Question: <URL> works fine as long as I don't need a specific section - and this seems to work: 'name <page.html>_', except if I repeat 'name' Sphinx throws
> 'WARNING: Duplicate explicit target name: "name"'
and even if it's harmless, it populates the screen quickly in my application.

I'm aware of raw HTML-based workarounds, but that's a discouraged practice; is there a more "native" approach?
---
:
- ''docs <package.html#module-package.callbacks>'_' (works)- ':doc:'docs <package.html#module-package.callbacks>'' (doesn't)- ':doc:'docs <package#module-package.callbacks>'' (doesn't)
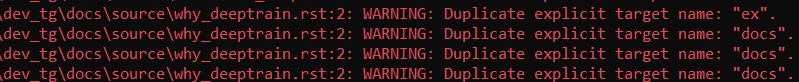
Answer: I don't think it's a good approach to use intersphinx if your aim is cross-referencing your project internally.
At this point it has to be noticed: When using one of the autodoc directives like 'automodule' or 'autoclass', that Python object is placed in the Sphinx index and can be cross-referenced.
But this raises a question: How to cross-reference ReST sections? It's considered an <URL>.
Well, in that case there are 4 main options to consider (the last may be the least obvious, and thus the most important):
1. Use a ReST hyperlink targets directly above the section.
2. Use Python domain reference directly to the autodoc directive below the section.
3. Use a cross-reference to the document if the section sits on the top of the .rstfile.
Last but not least:
1. Consider you have 1 .rst file that documents one or several packages (lets say your_package.utils). Normal ReST rules have you place 1 section on the top of the file. But there isn't an automodule directive because, probably, the package is an empty __init__.py without a docstring...So what's the best solution in that case?
'''
*****************
your_package.UTIL
*****************
.. py:module:: your_package.UTIL
Modules
=======
(...the usual stuff...)
'''
OK!!! Now, by explicitly declaring 'your_package.util' at above or below the ReST section as a <URL> and don't have to cross-reference it as a document, or as a section. Which gives overall consistency to your documentation, index, and cross-referencing...
End result? You never see HTML or anchors..!! Sphinx manages/generates/indexes all of that for you. And that's what you really want. A complete abstraction layer.
Some people would raise objections:
-
Easily solved, put the plain English in the Docstring and ReST/Sphinx syntax in the '.rst' files (autodoc will join the parts).
-
Sure enough, but whenever you edit or refactor something it's doomed to become a pain. And who said normal Python/ReST developers looking at your stuff know anything -or want to look at- HTML or anchors?
So the soundest separation goes along these lines.
About using duplicate target names:
There's no real reason to use duplicate target names. A refactor done from your IDE is better served by unique target names. If you decide to move the ReST section the target above simply goes with it.
'''
.. _this_section_without_duplicate_name:
*****************
Your ReST section
*****************
:ref:'NICE_USER_DISPLAY_NAME <_this_section_without_duplicate_name>'
'''
No anchors needed. Much cleaner and slick.